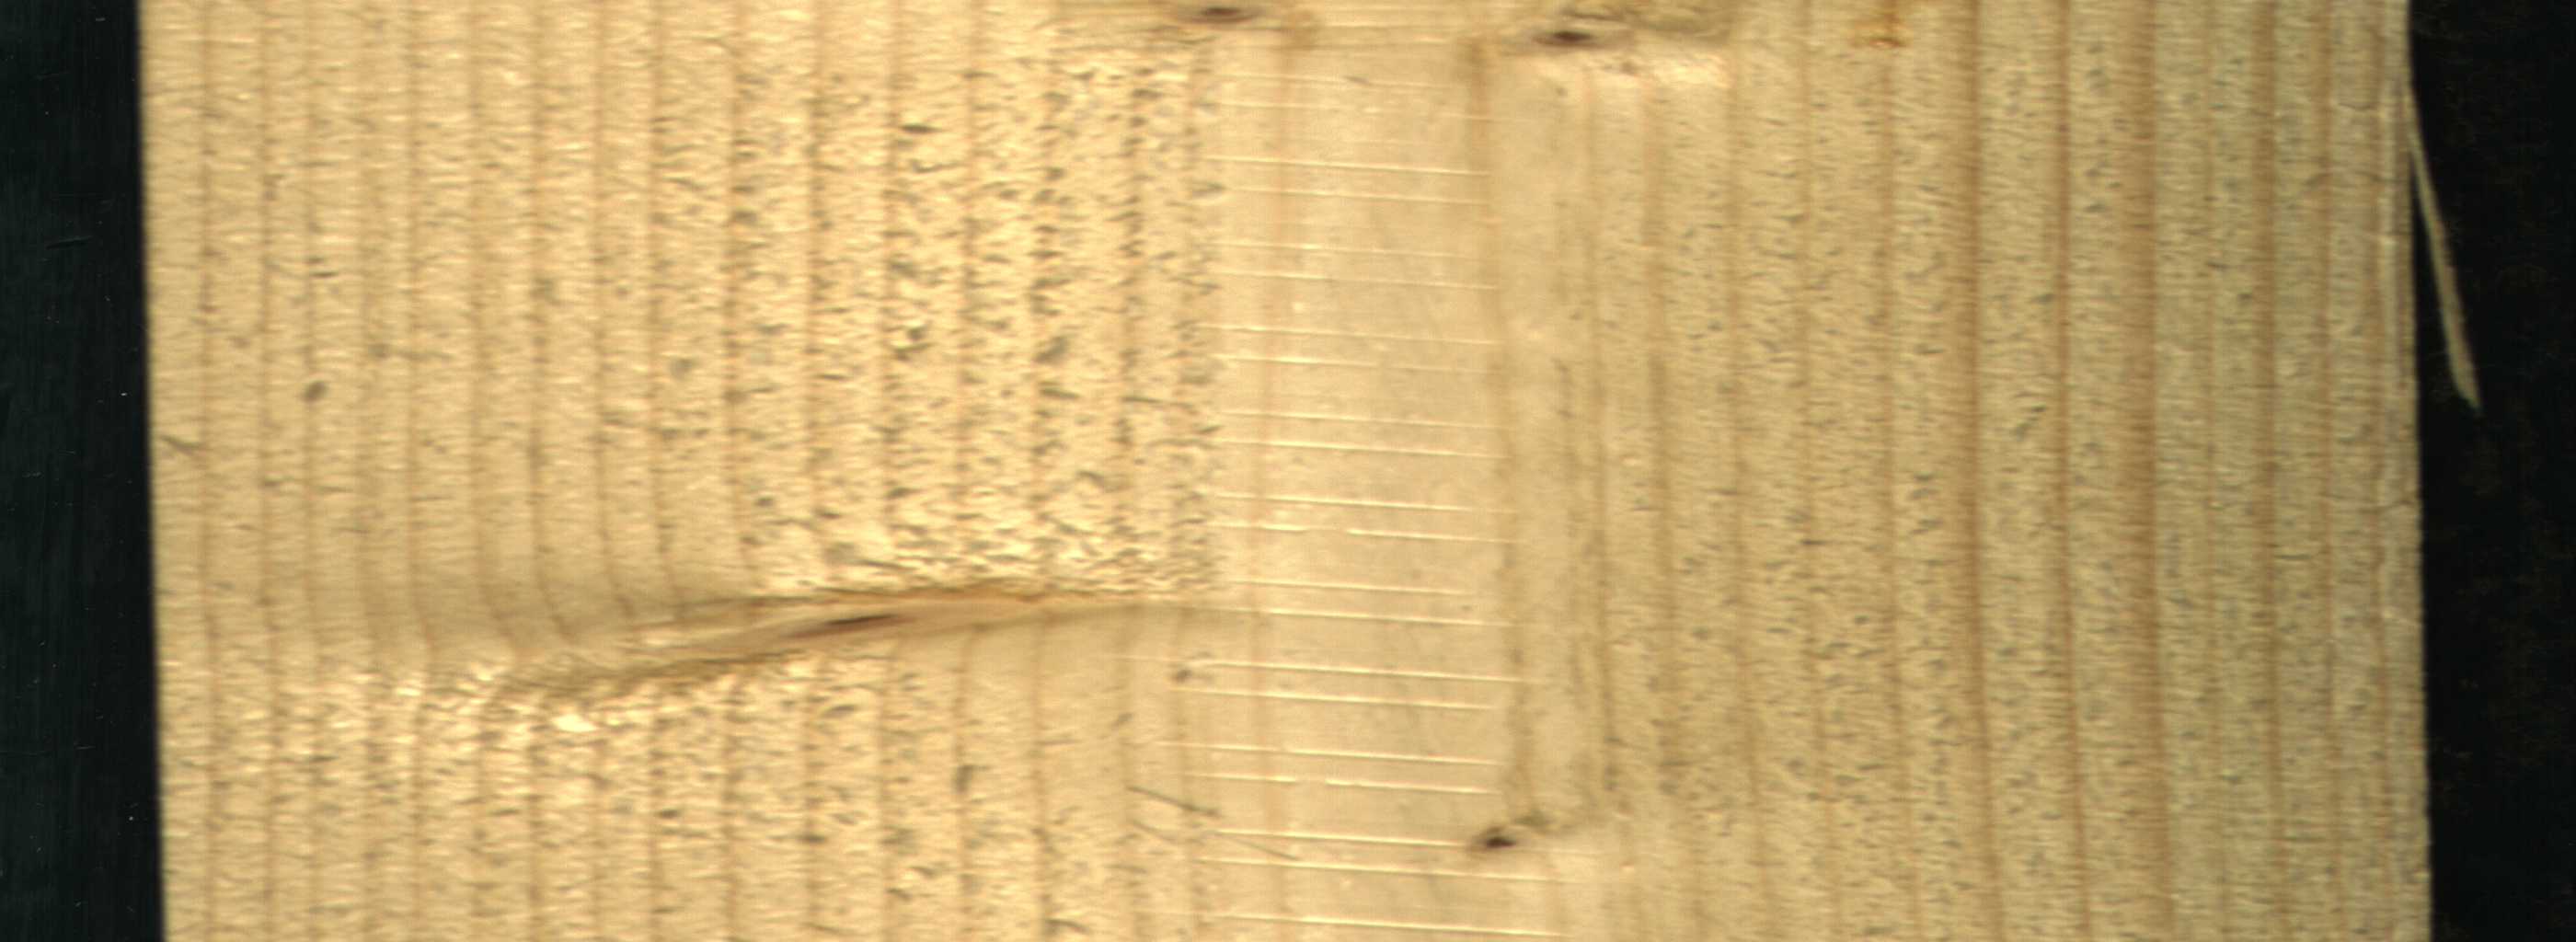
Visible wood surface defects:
Live_Knot
Live_Knot
Live_Knot
Live_Knot